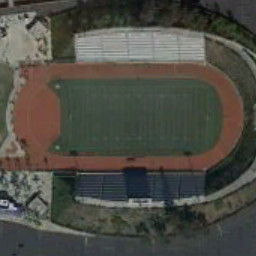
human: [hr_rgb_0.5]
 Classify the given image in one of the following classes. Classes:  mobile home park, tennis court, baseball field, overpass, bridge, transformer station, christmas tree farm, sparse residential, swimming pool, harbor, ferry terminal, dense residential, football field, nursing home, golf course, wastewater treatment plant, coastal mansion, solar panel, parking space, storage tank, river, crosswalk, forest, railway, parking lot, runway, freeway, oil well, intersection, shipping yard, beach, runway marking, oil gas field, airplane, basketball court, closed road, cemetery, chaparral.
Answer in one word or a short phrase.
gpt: football field